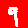
Digit: 9